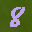
Label: 8